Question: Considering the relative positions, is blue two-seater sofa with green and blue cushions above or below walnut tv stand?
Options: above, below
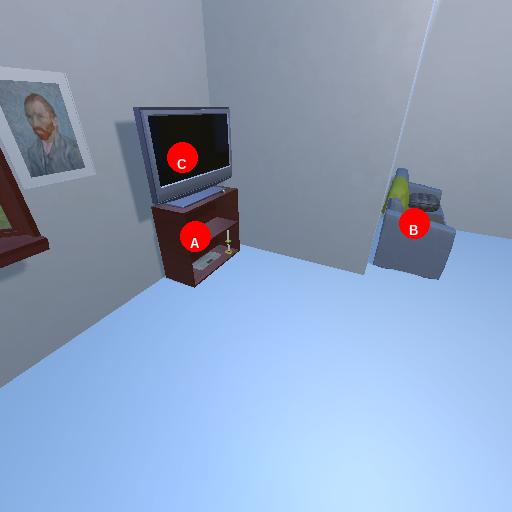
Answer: above